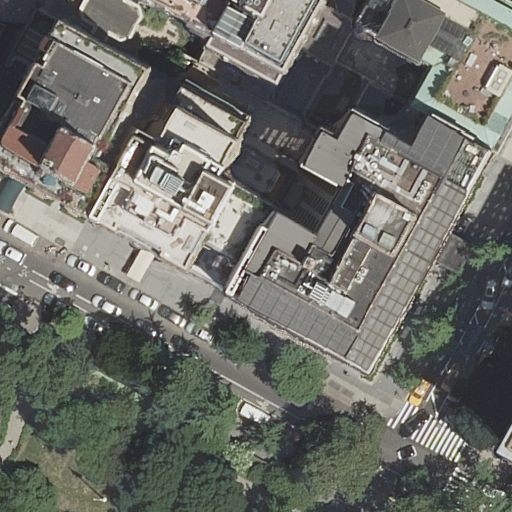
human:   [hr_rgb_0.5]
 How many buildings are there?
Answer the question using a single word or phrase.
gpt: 7

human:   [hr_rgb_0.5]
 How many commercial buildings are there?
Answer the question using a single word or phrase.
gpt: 0

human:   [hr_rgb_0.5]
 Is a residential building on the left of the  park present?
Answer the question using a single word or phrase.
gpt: no

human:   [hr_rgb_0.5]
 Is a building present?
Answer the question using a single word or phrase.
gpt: yes

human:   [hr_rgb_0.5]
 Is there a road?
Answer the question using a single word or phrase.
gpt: yes

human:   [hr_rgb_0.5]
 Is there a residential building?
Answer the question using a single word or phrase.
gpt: yes

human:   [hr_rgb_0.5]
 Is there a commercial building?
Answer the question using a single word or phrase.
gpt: no

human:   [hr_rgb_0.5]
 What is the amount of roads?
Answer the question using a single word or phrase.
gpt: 5

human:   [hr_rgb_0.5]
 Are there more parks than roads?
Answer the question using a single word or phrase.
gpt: no

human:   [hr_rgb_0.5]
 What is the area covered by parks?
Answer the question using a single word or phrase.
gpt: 247m2

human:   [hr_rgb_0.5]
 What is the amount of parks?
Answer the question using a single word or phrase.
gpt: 1

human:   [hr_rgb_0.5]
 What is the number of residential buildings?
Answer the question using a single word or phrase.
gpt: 7

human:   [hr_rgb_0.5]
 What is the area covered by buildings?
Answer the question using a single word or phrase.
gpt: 4594m2

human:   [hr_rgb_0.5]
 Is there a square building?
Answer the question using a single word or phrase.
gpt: no

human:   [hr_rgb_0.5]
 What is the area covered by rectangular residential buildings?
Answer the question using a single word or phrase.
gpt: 206m2

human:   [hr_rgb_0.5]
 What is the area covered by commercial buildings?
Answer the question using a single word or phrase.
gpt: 0m2

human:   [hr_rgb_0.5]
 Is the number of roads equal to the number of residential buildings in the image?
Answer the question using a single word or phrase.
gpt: no

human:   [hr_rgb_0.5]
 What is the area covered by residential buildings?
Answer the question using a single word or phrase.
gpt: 4594m2

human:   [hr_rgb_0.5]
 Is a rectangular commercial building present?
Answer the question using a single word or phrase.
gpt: no

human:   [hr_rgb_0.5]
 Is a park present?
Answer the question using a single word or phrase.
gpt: yes

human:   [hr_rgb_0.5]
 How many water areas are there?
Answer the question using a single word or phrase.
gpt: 0

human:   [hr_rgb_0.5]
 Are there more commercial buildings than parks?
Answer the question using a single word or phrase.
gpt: no

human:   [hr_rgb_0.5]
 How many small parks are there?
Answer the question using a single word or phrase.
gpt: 0

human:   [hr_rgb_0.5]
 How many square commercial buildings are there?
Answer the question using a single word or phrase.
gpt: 0

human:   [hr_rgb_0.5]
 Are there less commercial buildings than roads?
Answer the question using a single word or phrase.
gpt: yes

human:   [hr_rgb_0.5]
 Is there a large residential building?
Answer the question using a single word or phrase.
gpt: yes

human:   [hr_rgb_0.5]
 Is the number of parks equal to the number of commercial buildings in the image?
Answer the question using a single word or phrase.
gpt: no

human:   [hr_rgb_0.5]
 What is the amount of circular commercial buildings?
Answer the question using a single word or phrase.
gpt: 0

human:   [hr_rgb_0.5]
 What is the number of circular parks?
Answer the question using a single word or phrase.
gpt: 0

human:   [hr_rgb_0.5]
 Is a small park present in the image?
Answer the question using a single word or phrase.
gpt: no

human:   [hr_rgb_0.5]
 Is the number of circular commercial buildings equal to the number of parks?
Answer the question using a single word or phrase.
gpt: no

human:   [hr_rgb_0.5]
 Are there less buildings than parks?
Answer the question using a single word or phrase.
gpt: no

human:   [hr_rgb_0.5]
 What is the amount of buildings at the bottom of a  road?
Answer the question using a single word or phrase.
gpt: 1

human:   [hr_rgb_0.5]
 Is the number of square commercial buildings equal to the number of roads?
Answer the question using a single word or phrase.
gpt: no

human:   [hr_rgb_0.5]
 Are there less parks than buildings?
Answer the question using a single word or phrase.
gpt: yes

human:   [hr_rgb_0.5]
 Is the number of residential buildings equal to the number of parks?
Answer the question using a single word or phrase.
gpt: no

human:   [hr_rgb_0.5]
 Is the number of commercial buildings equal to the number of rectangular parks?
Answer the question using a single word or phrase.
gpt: no

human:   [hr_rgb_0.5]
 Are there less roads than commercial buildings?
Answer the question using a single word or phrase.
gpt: no

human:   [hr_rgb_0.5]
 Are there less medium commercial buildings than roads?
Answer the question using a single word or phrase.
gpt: yes

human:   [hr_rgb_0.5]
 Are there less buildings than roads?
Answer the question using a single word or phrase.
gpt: no

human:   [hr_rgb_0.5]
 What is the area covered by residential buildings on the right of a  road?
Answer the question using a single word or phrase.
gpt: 4048m2

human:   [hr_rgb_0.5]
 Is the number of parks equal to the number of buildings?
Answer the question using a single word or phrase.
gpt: no

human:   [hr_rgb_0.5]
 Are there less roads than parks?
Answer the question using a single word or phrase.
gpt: no

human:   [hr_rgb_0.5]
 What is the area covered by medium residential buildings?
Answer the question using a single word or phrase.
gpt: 910m2

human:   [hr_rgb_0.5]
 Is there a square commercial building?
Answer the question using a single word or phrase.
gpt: no

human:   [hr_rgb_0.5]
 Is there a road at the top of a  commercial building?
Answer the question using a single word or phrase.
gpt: no

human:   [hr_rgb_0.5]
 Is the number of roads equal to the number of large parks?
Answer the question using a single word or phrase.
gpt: no

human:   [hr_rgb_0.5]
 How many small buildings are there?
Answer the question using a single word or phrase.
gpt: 1

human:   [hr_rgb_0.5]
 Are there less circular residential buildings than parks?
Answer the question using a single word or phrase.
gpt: yes

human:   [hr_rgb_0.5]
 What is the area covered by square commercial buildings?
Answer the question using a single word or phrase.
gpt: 0m2

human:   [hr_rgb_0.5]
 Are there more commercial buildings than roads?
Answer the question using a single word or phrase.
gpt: no

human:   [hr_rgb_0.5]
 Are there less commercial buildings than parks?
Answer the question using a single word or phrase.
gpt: yes

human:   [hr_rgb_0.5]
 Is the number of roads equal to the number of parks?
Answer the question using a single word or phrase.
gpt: no

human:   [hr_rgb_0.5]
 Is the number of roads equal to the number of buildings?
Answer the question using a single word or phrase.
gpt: no

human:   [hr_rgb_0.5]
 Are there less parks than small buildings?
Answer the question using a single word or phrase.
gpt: no

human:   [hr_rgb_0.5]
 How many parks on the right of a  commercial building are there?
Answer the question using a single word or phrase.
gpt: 0

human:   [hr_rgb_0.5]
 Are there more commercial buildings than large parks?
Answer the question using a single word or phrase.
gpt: no

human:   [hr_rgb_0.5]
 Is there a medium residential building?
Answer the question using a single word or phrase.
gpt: yes

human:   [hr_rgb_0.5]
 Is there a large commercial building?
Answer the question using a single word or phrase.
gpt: no

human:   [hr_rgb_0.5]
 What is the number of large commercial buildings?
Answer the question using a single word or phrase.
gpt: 0

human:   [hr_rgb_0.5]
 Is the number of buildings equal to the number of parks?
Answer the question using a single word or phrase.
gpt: no

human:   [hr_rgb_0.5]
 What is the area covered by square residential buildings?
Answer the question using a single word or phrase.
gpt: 0m2

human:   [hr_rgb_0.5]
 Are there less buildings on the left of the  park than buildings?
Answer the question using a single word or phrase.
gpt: yes

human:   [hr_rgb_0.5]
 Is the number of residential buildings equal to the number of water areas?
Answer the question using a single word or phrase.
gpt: no